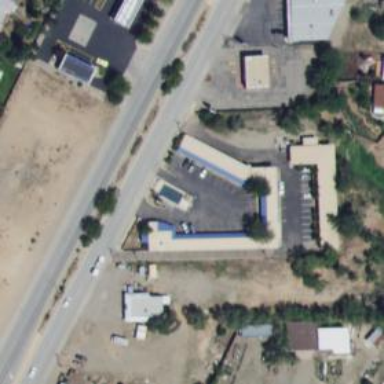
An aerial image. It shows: Motel building.